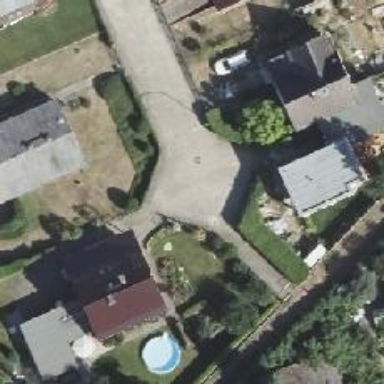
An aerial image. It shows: Residential road.